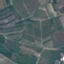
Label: PermanentCrop